Aerial crown-view tile of a tropical tree (Barro Colorado Island, Panama), acquired 20250818:
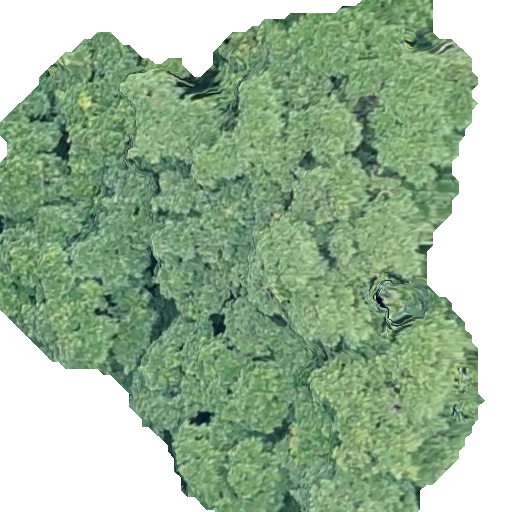
Species: Ficus obtusifolia
GBIF accepted scientific name: Ficus obtusifolia
Crown area: 279.893 m²